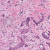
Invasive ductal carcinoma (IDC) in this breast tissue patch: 1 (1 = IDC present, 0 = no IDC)